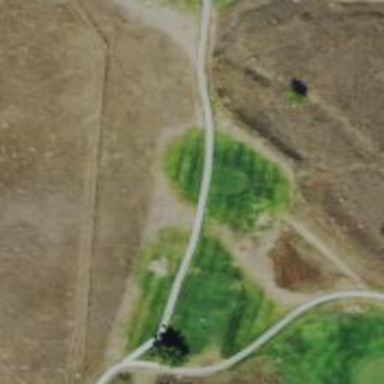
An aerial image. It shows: Golf rough area.